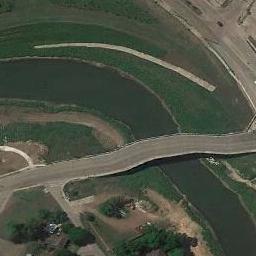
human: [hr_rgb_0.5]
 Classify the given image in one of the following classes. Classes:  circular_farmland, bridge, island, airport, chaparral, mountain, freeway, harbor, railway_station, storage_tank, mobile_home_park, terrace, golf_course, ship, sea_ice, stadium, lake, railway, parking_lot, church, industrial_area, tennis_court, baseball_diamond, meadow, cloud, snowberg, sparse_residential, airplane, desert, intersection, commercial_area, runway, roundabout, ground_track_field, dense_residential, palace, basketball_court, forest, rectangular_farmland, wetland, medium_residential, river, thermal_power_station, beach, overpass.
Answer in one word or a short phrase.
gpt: bridge